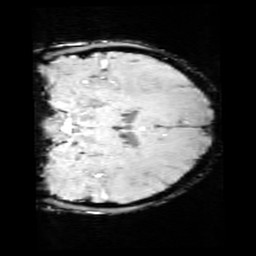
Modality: SWI
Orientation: coronal
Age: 11
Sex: male
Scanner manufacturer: siemens
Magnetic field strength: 3 T
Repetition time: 0.027 s
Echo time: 0.02 s